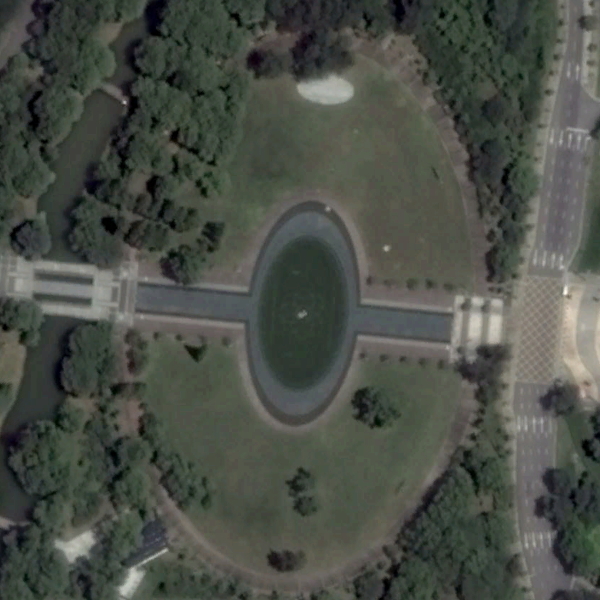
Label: Square